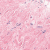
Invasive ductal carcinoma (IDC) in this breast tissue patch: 0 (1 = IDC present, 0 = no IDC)